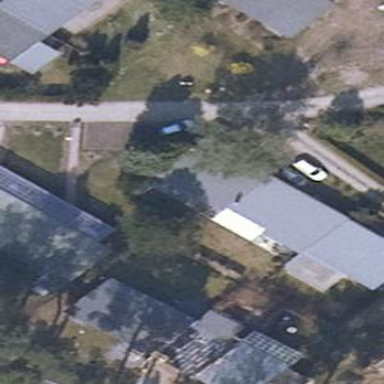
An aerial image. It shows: Skillion roof bungalow.